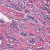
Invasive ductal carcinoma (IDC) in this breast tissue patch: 1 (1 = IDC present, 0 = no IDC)